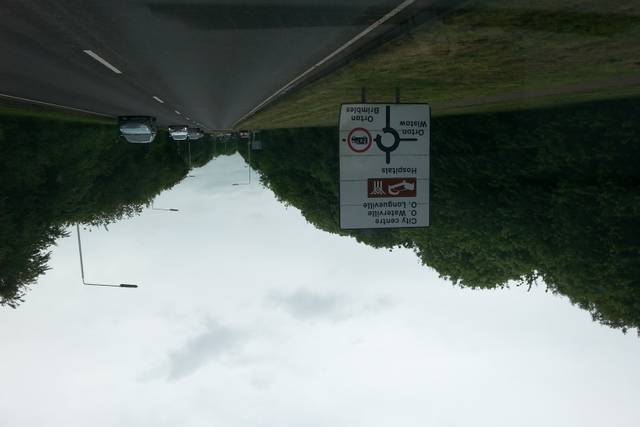
Region: United Kingdom
Coordinates: 52.554, -0.307